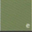
Piece: xx